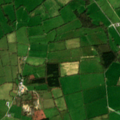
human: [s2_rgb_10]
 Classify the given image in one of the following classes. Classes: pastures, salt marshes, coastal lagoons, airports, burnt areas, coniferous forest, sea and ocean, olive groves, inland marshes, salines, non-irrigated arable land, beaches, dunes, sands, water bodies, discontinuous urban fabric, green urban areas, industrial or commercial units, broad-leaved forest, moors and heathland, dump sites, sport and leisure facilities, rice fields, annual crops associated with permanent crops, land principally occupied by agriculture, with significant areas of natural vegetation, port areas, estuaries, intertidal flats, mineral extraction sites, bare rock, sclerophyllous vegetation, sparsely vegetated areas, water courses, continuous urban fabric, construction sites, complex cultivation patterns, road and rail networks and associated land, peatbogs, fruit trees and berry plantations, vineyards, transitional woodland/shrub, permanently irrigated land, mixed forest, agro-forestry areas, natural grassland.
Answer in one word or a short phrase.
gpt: pastures